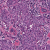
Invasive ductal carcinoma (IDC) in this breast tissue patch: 1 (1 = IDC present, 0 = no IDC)